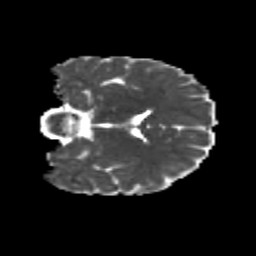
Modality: MD
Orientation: coronal
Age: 10
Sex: female
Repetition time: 9.512 s
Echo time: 0.089 s